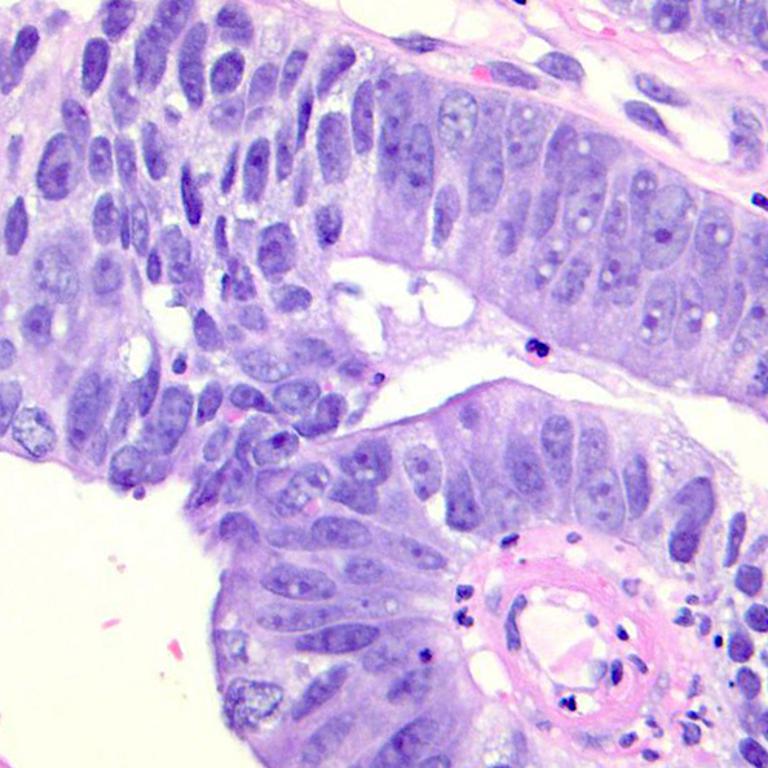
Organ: colon
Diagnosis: adenocarcinomas